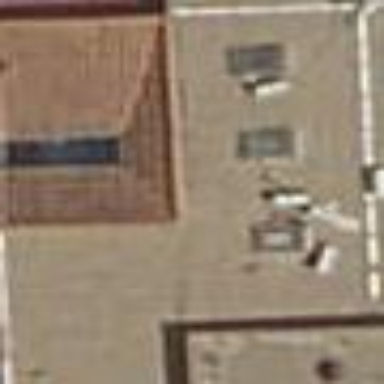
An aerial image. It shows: House with flat roof.